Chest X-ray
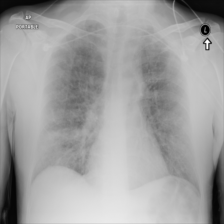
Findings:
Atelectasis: positive
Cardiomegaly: negative
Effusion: negative
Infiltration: positive
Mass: negative
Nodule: negative
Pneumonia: negative
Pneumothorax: negative
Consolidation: negative
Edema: negative
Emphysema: negative
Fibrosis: negative
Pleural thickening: negative
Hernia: negative